Field crop: maize
Growth stage: 2
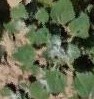
Species: chenopodium